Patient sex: M
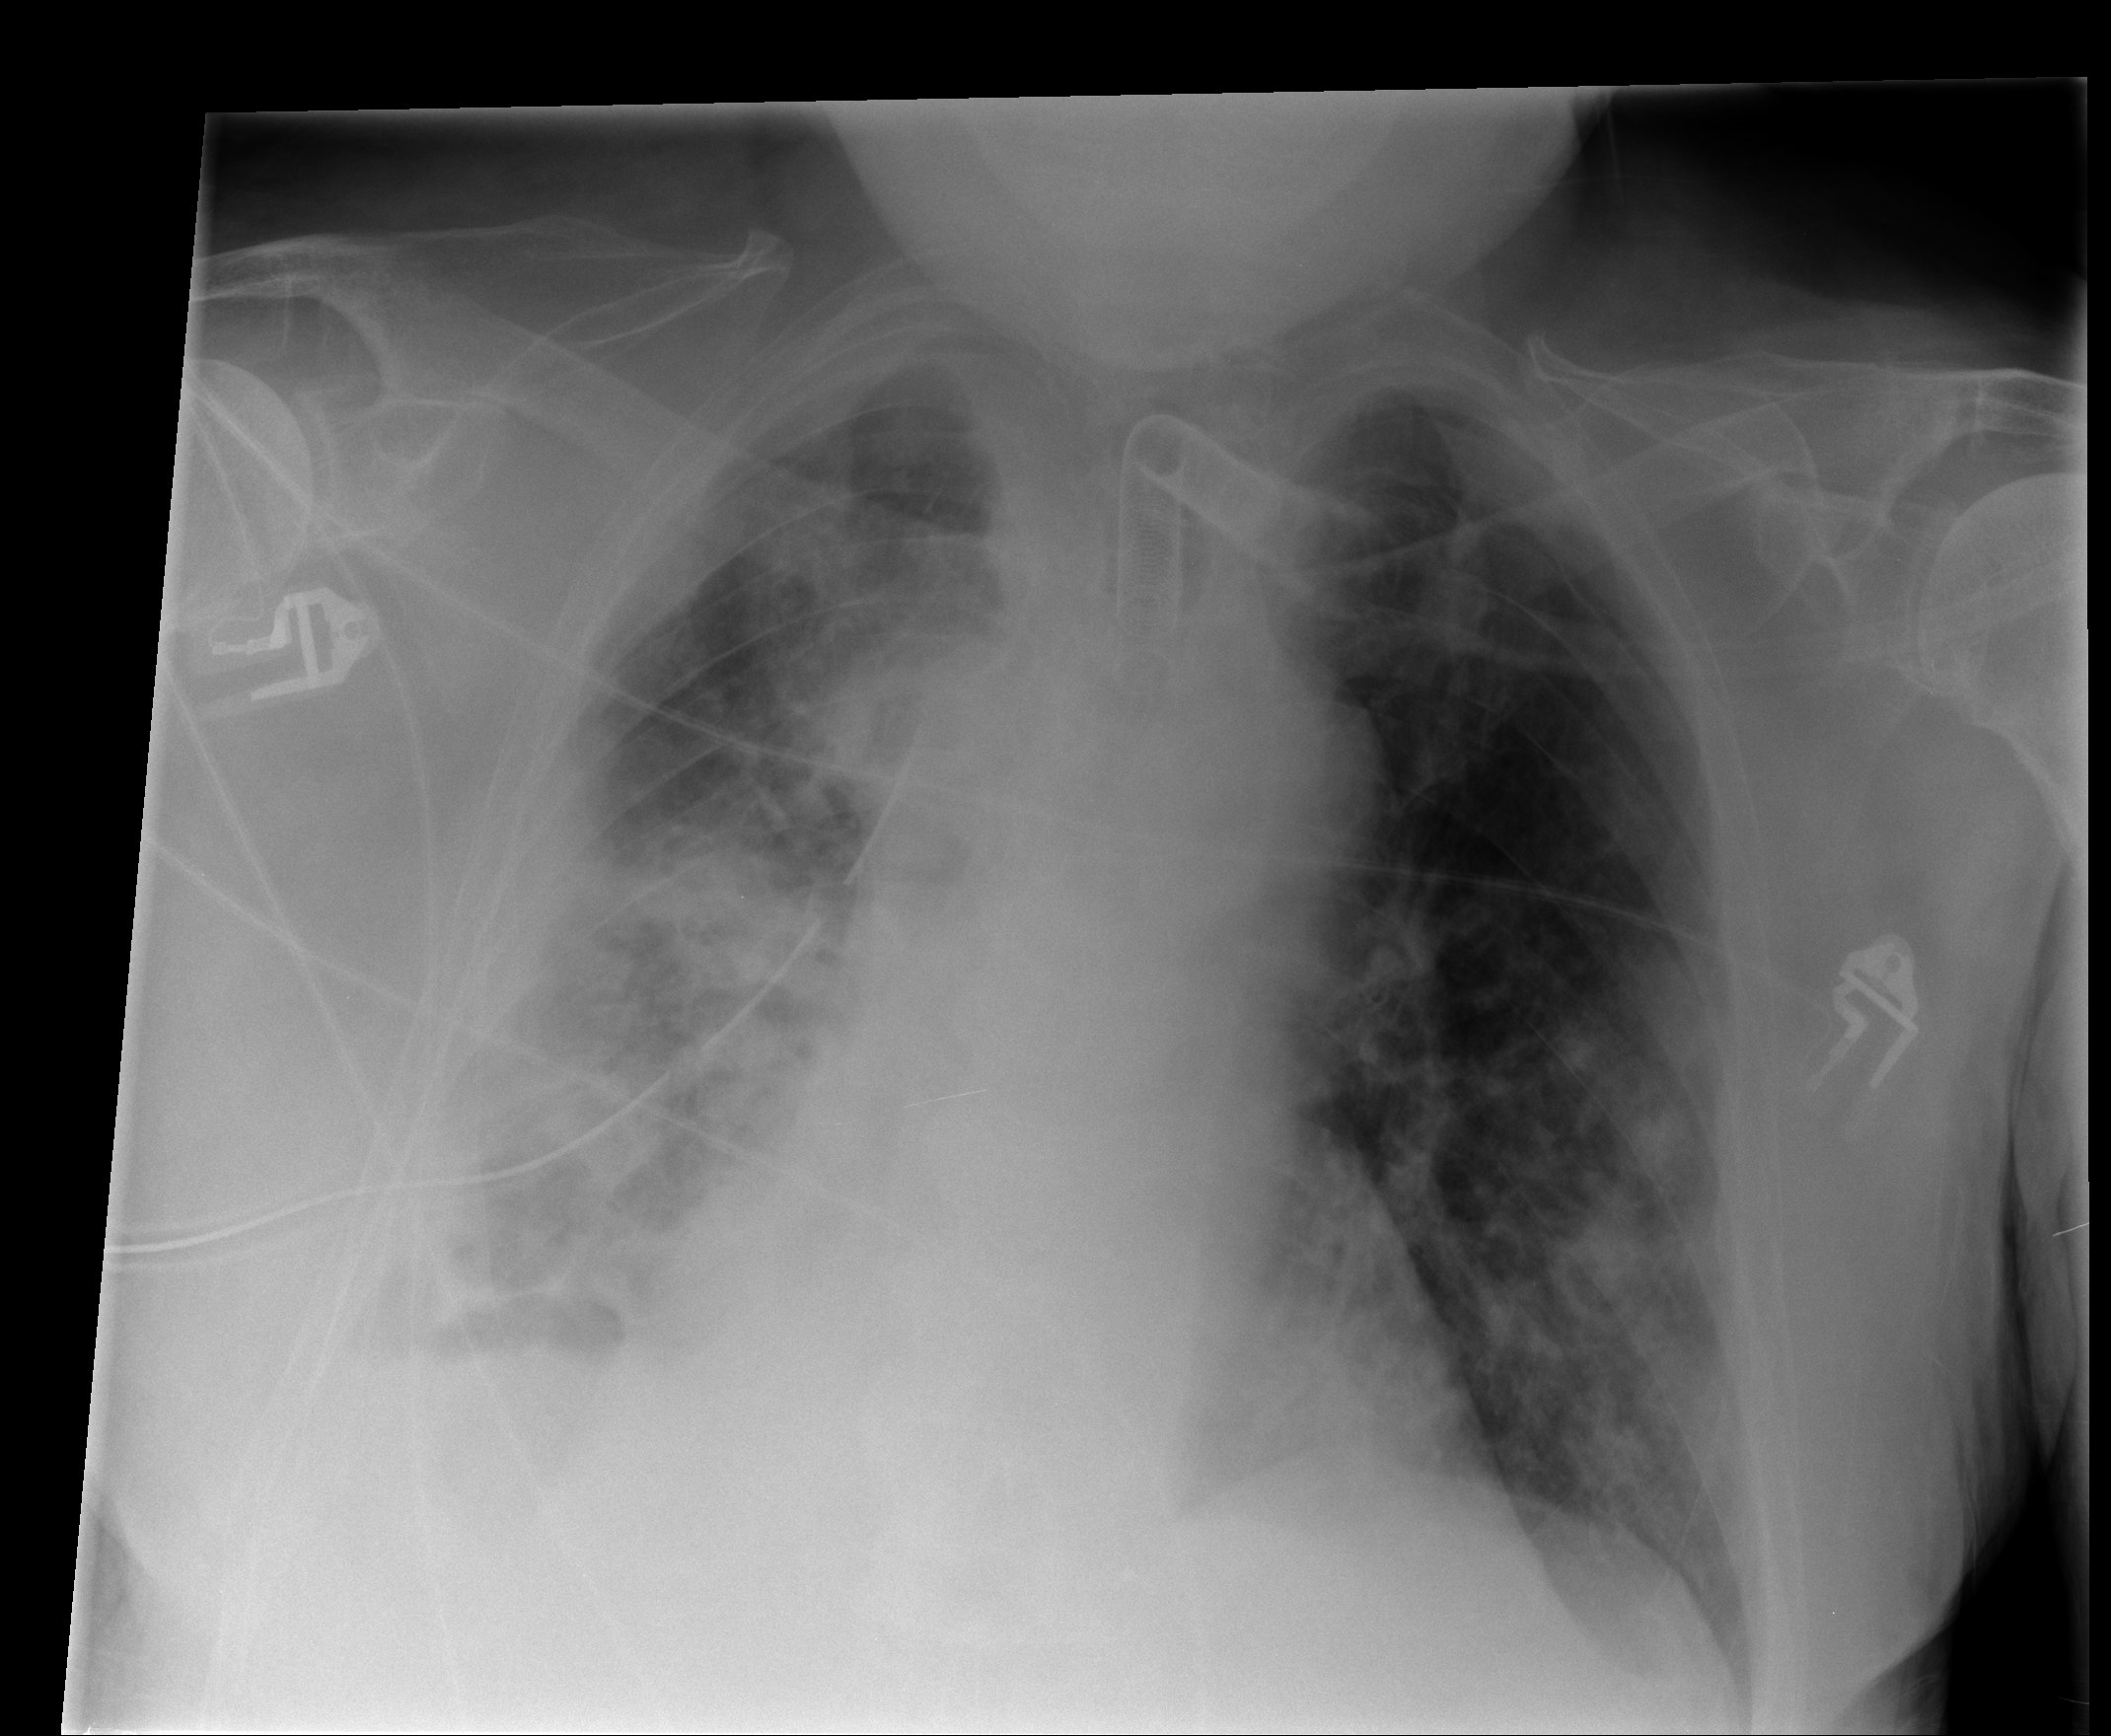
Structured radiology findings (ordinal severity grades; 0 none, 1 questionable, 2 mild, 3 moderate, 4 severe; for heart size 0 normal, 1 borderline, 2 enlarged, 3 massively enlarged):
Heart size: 2
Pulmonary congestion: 1
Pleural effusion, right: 2
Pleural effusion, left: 0
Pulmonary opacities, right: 3
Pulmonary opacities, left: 2
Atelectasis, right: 3
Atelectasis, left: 1